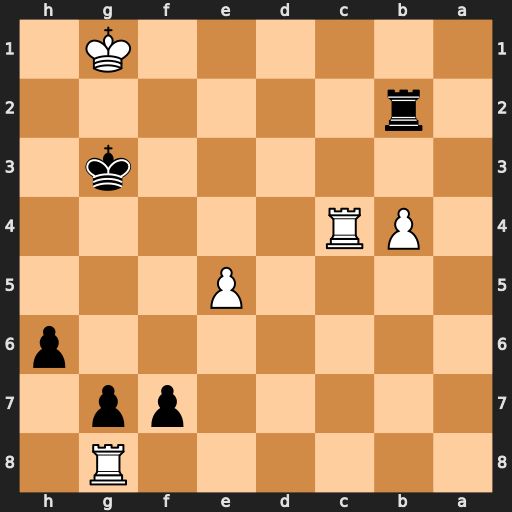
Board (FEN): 6R1/5pp1/7p/4P3/1PR5/6k1/1r6/6K1
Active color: b
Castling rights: -
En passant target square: -
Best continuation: Rb1+ Rc1 Rxc1#